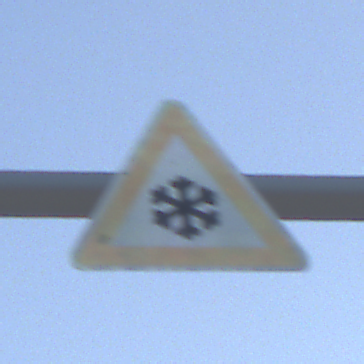
Verkehrszeichen: SchneeOderEisglaette
Umgebung: Outdoor, RoadRail
Tageszeit: SunriseSunset
Wetter: PartlyCloudy
Licht: Natural
Jahreszeit: NotSpecified
Kontrast: LowContrast